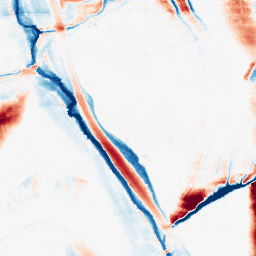
Category: morphological
Decomposition family: morphological_ellipse
Decomposition parameters: operation: average
width: 10
height: 50
Upsampling method: bicubic_16x
Upsampling parameters: scale: 16
Upsampling scale: 16